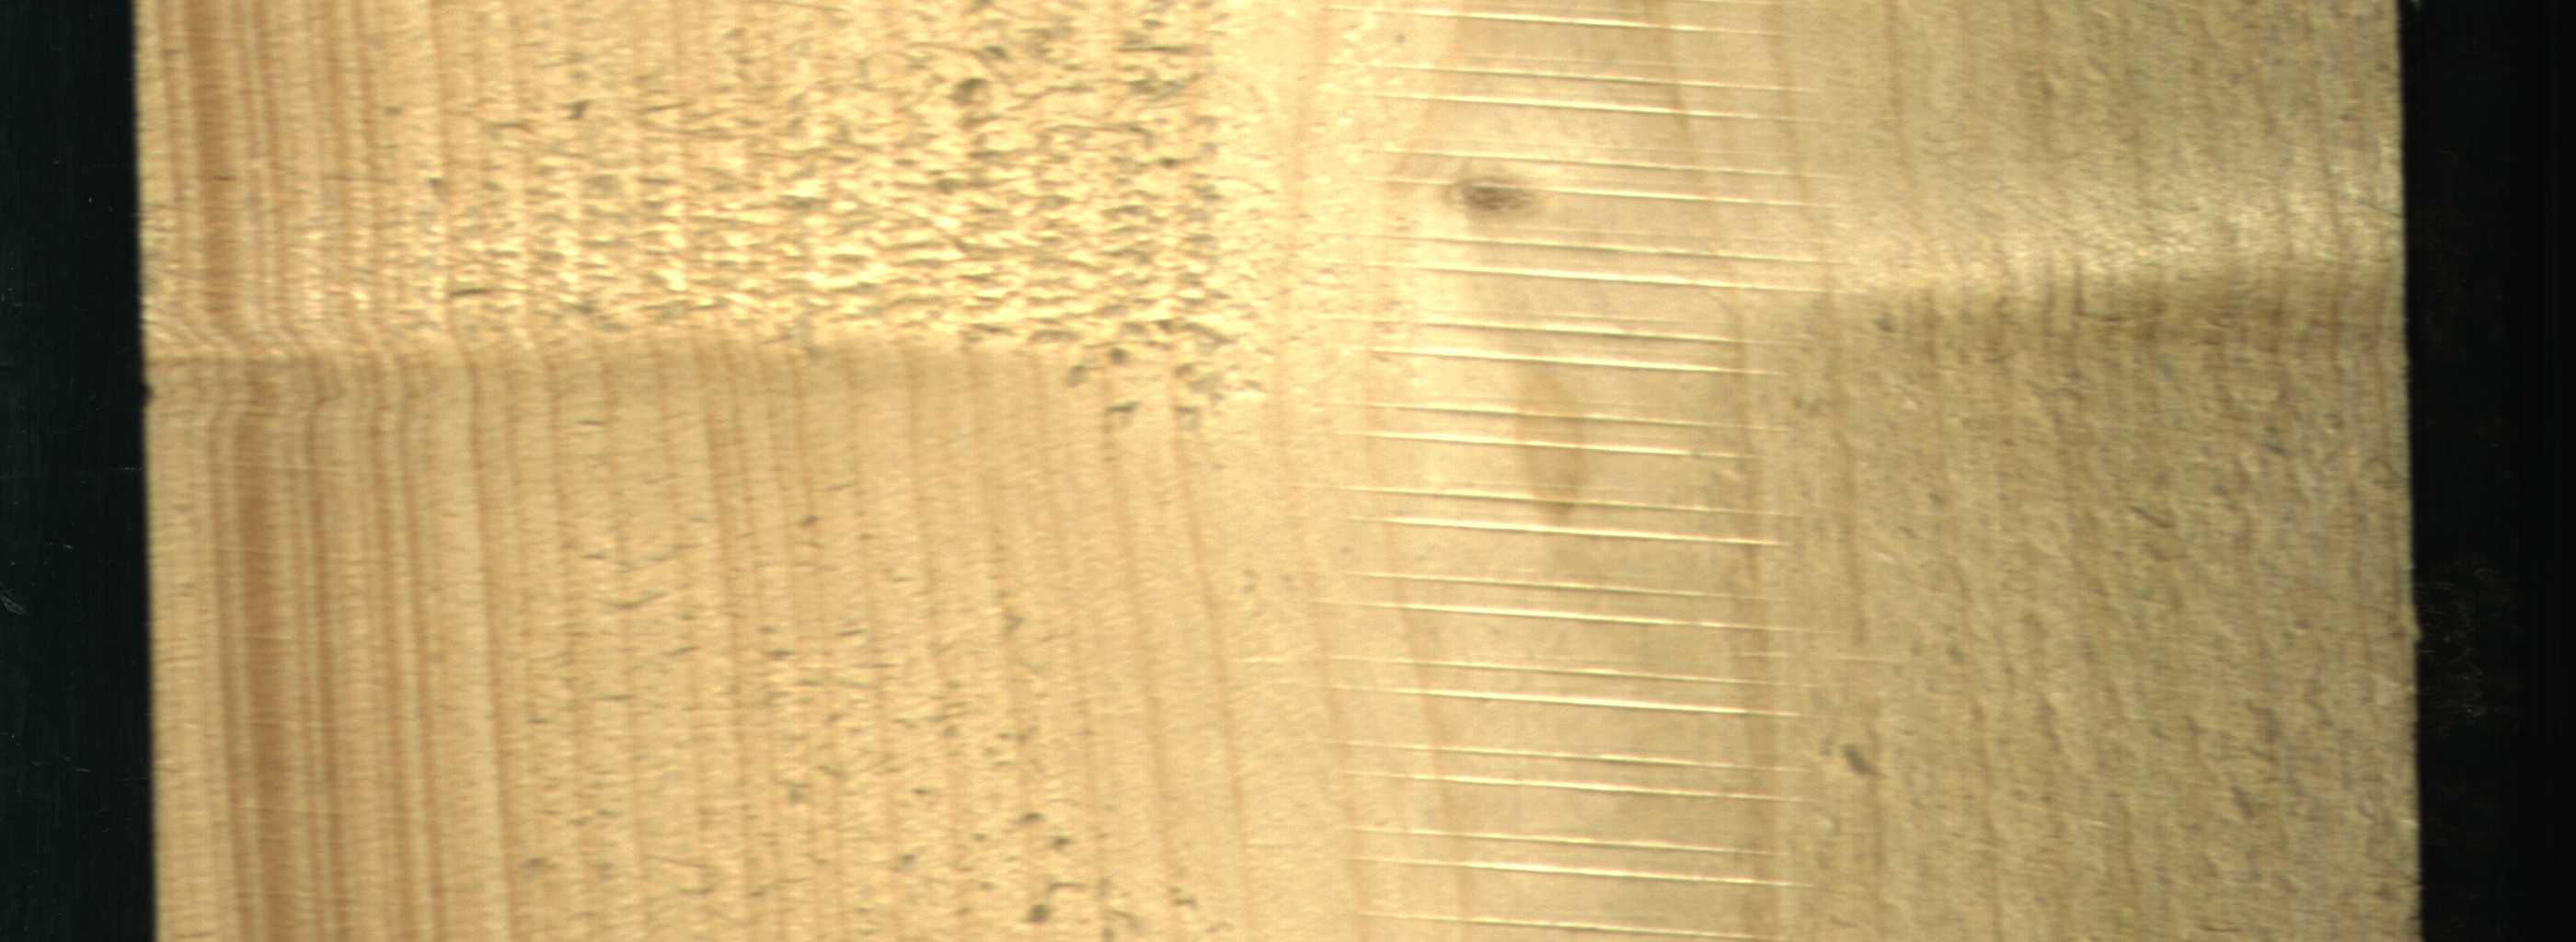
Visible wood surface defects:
Live_Knot